Interaction volume radius: 5 \u00c5
Interaction volume height: 10 \u00c5
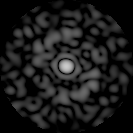
Disorder parameter: 0.8287